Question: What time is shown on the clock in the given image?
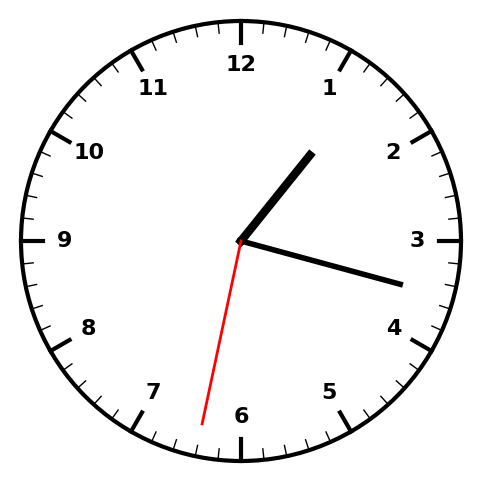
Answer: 01:17:32